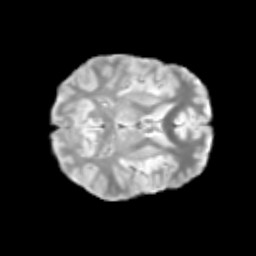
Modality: T2w
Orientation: axial
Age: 11
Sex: male
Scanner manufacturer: siemens
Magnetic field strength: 3 T
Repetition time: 3.8 s
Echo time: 0.07 s